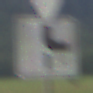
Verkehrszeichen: VerlaufVorfahrtsstrasse10
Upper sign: VorfahrtGewaehren
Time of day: SunriseSunset
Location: Outdoor (Nature)
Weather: PartlyCloudy
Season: NotSpecified
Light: Natural